Field crop: maize
Growth stage: 1
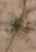
Species: salsola